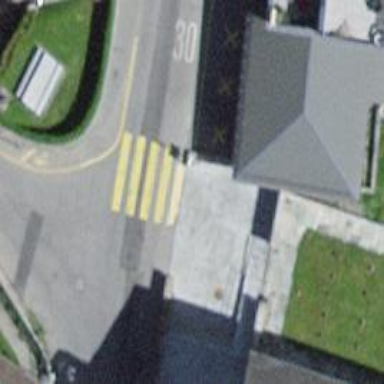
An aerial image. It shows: Uncontrolled zebra crossing with zebra markings.